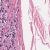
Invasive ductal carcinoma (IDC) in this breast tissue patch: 1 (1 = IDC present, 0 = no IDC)